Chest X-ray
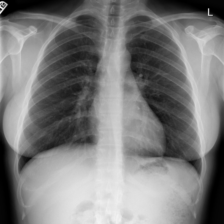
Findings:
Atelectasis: negative
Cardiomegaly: negative
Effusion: negative
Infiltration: negative
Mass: negative
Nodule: negative
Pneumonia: negative
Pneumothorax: negative
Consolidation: negative
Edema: negative
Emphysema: negative
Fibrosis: negative
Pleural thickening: negative
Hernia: negative